Aerial crown-view tile of a tropical tree (Barro Colorado Island, Panama), acquired 20250414:
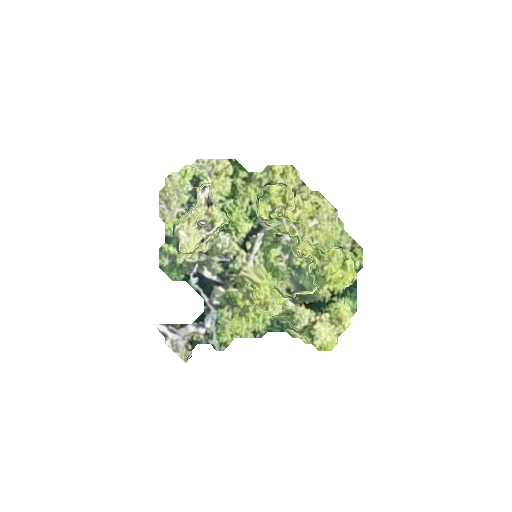
Species: Lonchocarpus heptaphyllus
GBIF accepted scientific name: Lonchocarpus heptaphyllus
Crown area: 44.357 m²